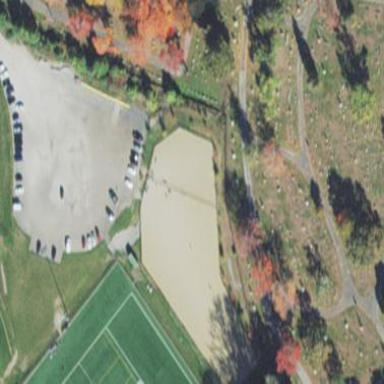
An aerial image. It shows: Fenced dog park for leisure activities on land.